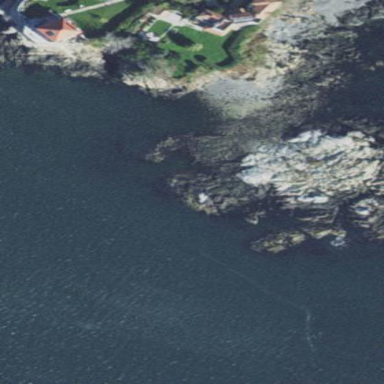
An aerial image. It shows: Rocky bare rock area affected by tides.